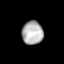
Tissue: lung
Cell type: T cells
Senescence score: 0.2232
Nuclear area (px): 488
Mean DAPI intensity: 176.23